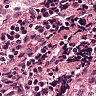
Metastatic tissue present: no